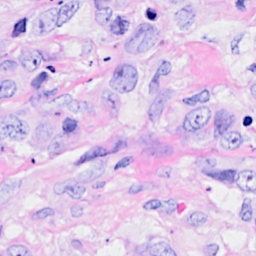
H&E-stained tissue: Breast